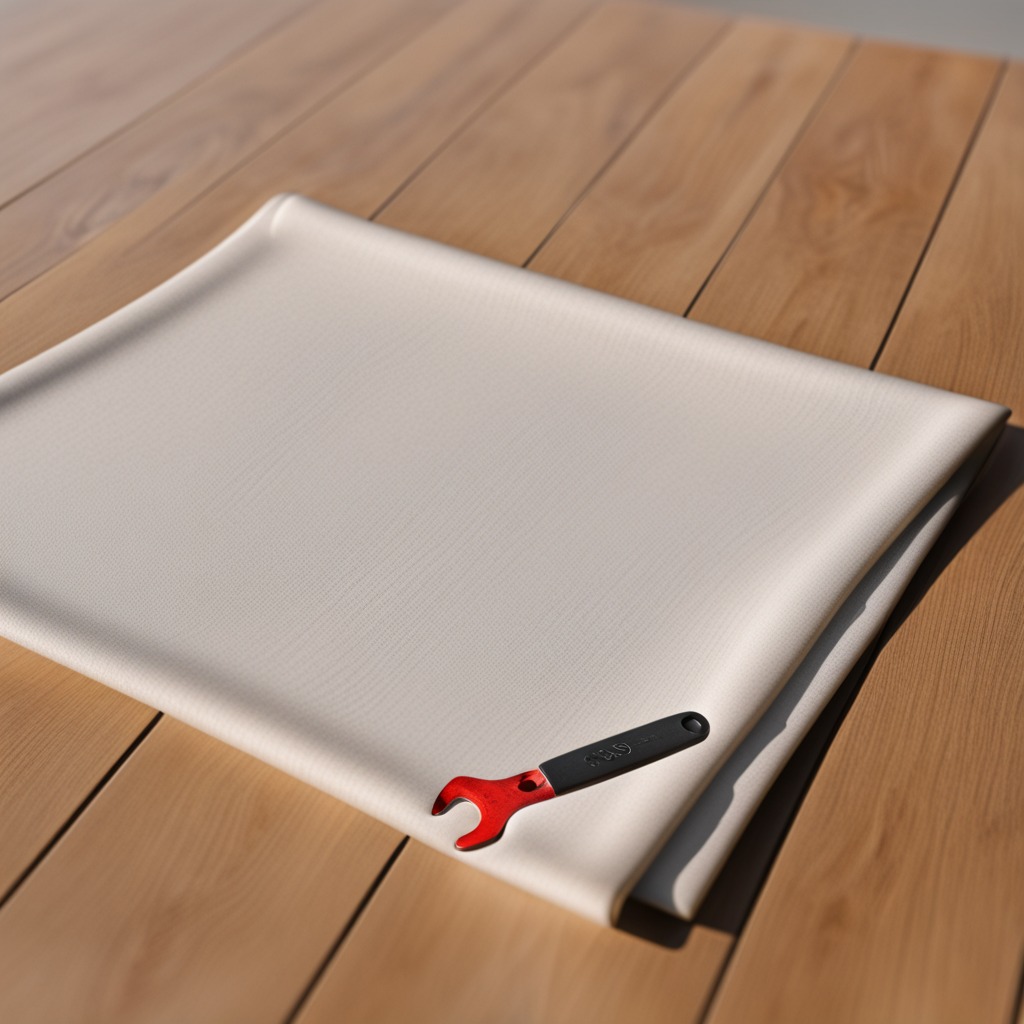
An wrench is lying on a wooden table.